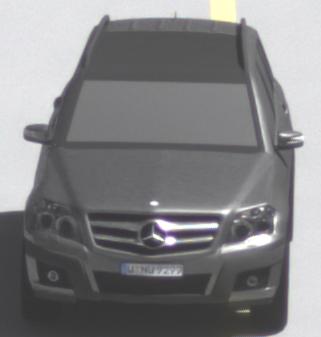
Make: Mercedes-Benz
Model: GLK 280
Detailed model: GLK-Class (204)
Model produced from: 2008/10
Model produced until: 2009/04
Doors: 5
Color: gray
Road condition: dry road
Daytime: midday
Contrast: medium contrast